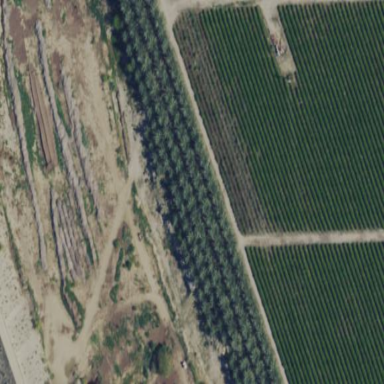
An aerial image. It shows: Beautiful orchard with date palms trees.